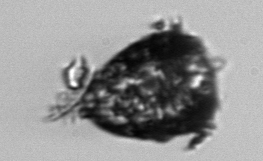
Label: Stenosemella_pacifica